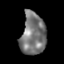
Tissue: skin
Cell type: Epithelial cells
Senescence score: 0.2865
Nuclear area (px): 1025
Mean DAPI intensity: 119.751